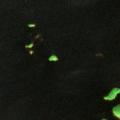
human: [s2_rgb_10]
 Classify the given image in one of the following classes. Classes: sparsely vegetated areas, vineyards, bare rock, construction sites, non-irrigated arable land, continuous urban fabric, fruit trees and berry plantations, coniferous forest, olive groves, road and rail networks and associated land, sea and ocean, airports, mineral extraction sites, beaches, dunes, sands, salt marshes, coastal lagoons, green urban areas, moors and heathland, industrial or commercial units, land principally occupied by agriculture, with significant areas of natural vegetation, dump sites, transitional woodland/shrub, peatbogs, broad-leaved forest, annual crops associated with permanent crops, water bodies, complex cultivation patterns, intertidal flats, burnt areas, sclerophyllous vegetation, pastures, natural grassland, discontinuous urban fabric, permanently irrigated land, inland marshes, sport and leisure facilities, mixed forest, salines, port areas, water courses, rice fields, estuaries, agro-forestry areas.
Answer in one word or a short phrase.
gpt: mixed forest, water bodies